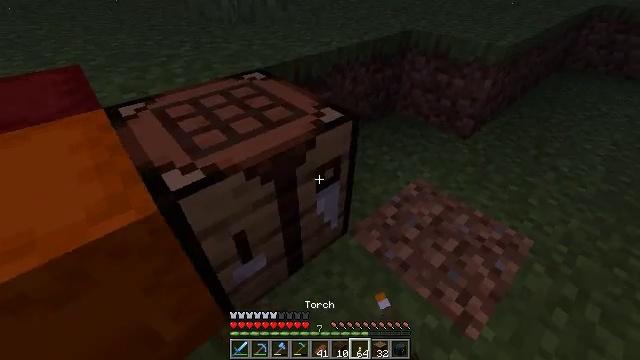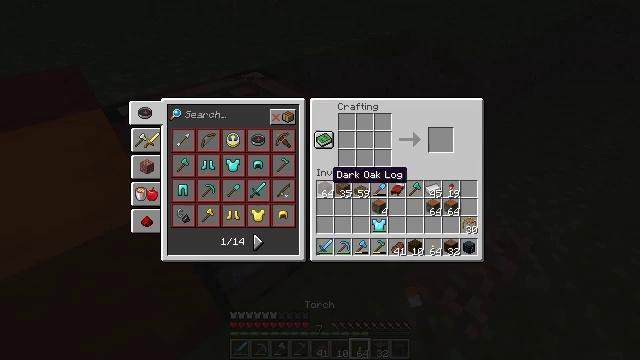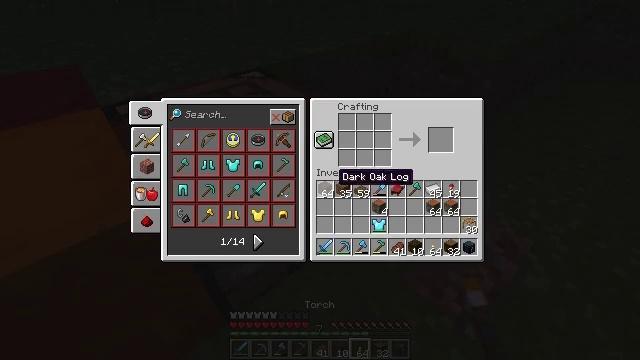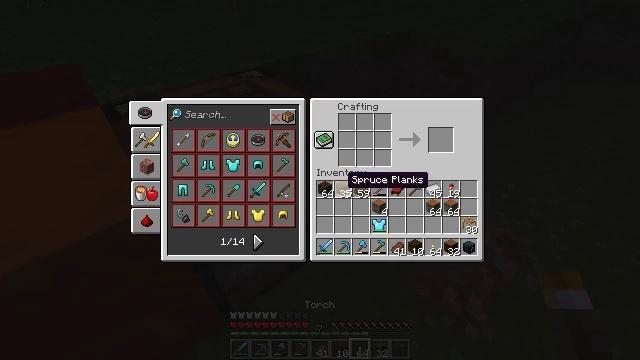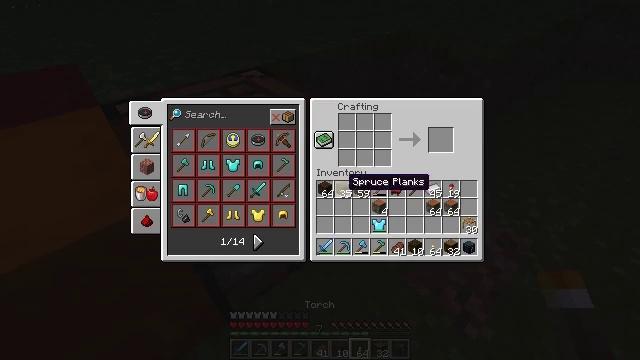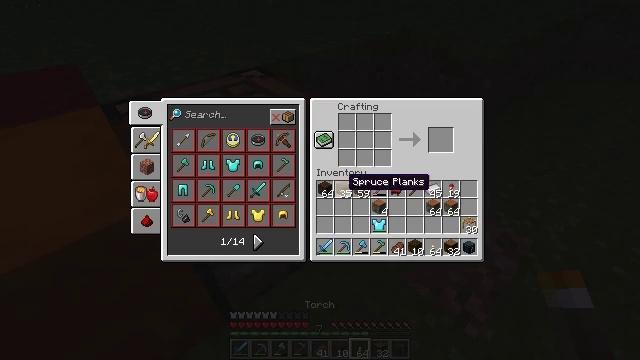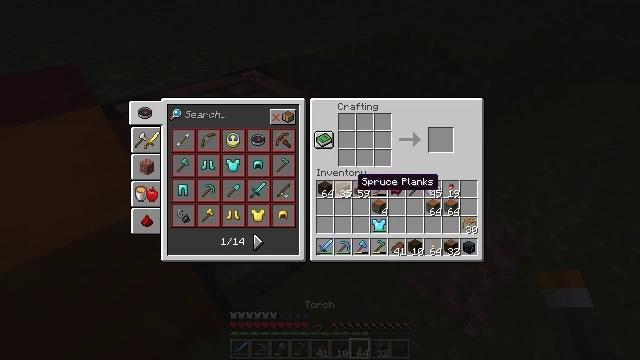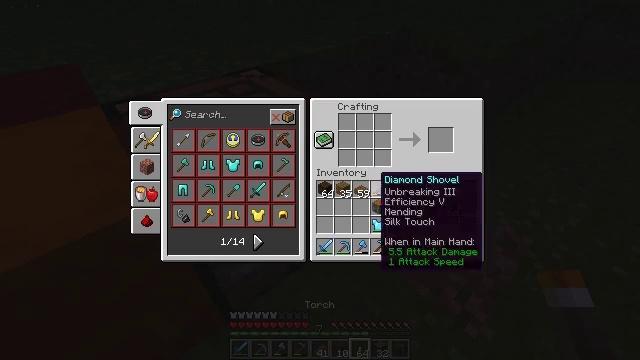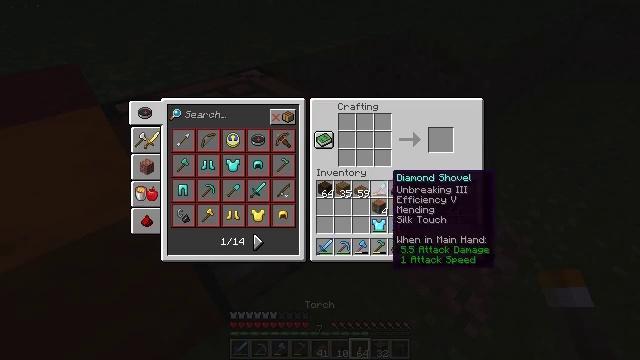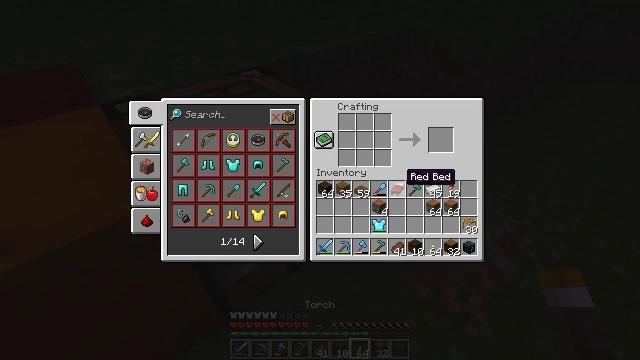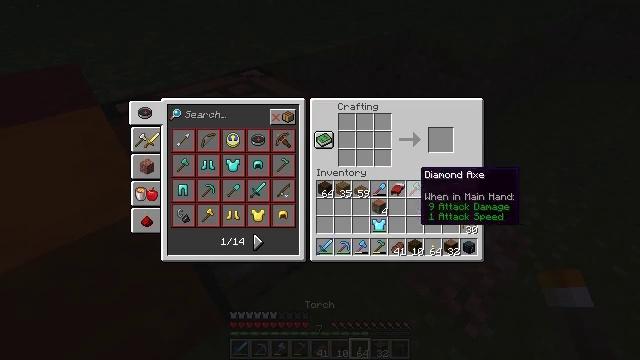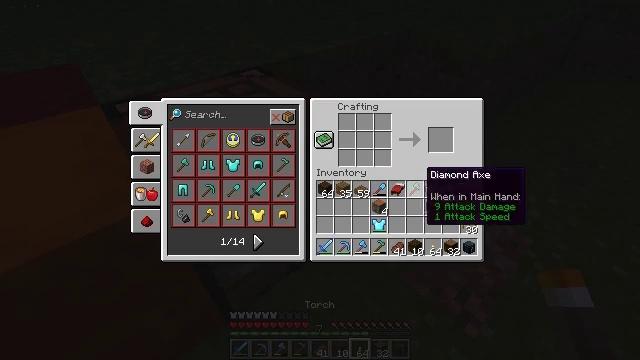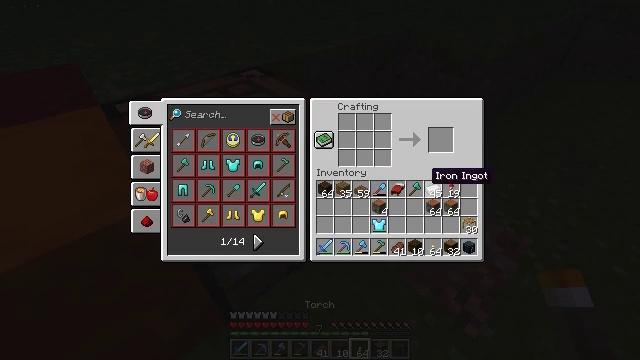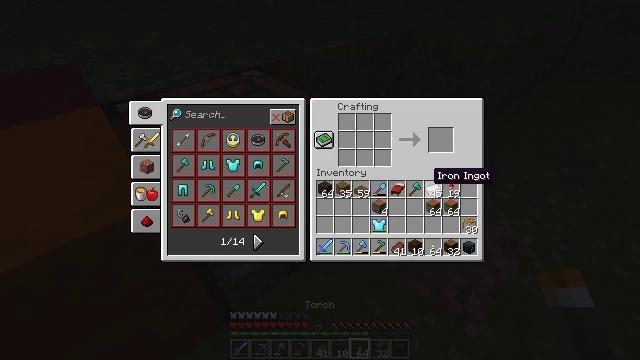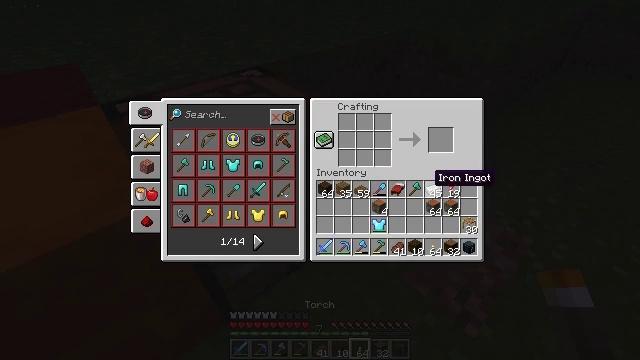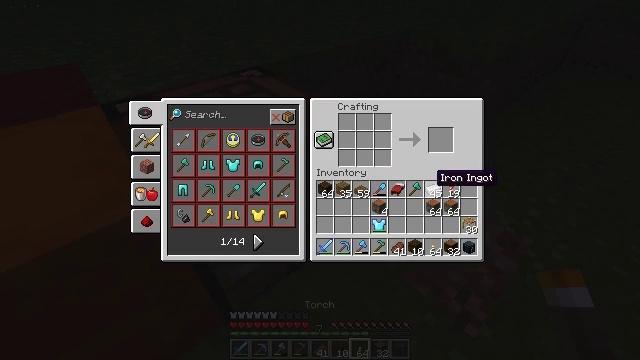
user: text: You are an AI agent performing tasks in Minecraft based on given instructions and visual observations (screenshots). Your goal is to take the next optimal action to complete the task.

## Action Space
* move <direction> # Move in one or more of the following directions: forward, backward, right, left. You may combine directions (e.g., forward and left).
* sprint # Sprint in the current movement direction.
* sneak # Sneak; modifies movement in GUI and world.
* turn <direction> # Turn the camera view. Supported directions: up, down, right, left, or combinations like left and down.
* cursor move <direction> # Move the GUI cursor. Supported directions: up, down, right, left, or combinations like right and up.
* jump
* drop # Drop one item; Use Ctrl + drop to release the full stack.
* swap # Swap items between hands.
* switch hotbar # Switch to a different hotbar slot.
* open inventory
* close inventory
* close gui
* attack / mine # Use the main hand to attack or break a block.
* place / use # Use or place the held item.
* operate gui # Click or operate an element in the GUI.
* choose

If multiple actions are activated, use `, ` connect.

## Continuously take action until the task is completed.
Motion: motion action
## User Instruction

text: Use the crafting table to make iron nugget from iron ingot.
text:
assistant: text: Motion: open gui
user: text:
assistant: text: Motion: no_op
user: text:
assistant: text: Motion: cursor move right
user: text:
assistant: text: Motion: no_op
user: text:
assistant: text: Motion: no_op
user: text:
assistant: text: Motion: cursor move right
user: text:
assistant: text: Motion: cursor move right
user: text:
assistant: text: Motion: cursor move right
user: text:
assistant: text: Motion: cursor move right
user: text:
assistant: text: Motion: cursor move right
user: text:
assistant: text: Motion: no_op
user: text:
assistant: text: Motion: no_op
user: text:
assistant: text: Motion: no_op
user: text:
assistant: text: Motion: no_op
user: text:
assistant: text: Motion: no_op
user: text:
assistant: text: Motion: no_op
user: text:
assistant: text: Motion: operate gui
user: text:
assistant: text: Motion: cursor move left and up, operate gui
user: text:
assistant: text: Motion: cursor move left
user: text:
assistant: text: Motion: no_op
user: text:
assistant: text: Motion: no_op
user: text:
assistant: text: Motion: no_op
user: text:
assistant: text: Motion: operate gui
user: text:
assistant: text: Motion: operate gui
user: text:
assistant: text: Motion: no_op
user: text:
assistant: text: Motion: no_op
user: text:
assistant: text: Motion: cursor move right
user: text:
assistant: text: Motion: cursor move right
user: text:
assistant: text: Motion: sneak, cursor move right and up
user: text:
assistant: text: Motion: sneak, cursor move right